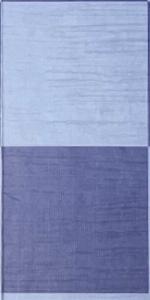
Label: Empty